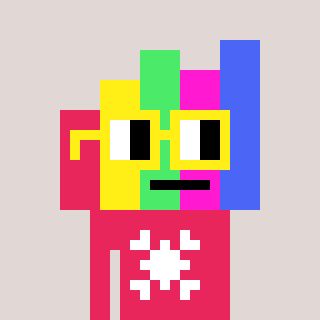
a pixel art character with square yellow glasses, a bar chart-shaped head and a redpinkish-colored body on a warm background